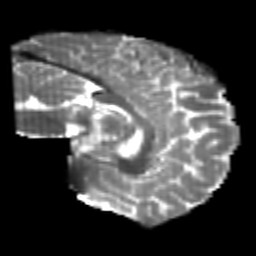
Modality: T2w
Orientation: sagittal
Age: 24
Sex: male
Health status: healthy
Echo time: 0.074 s